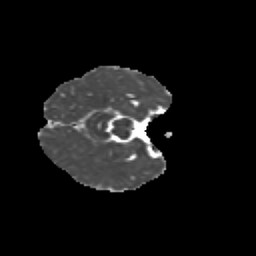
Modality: MD
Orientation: axial
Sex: female
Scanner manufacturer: siemens
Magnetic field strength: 3 T
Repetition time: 5 s
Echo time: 0.071 s